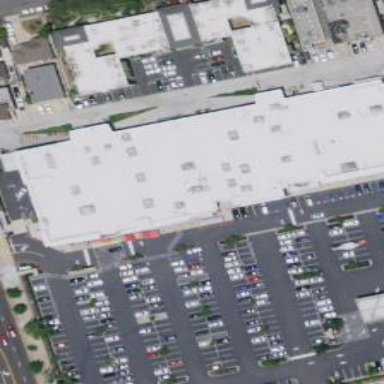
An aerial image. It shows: Commercial building.